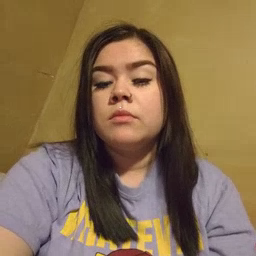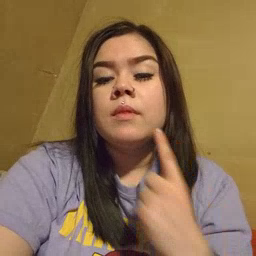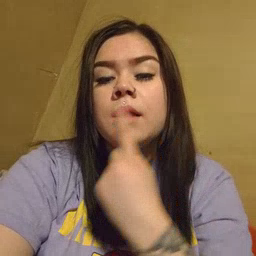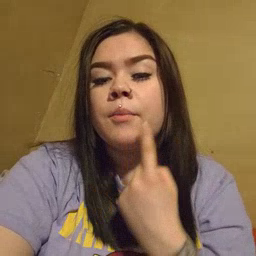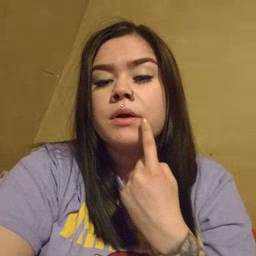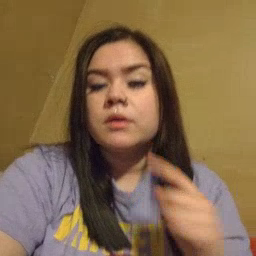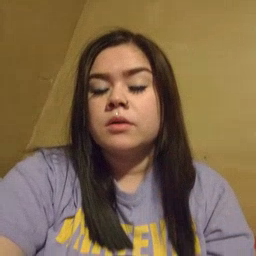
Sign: lips